Aerial crown-view tile of a tropical tree (Barro Colorado Island, Panama), acquired 20241216:
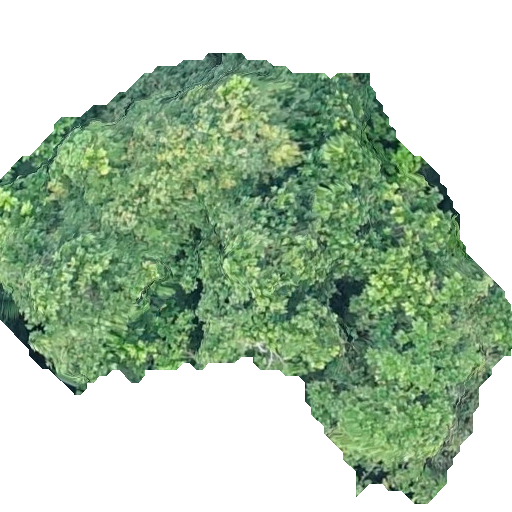
Species: Anacardium excelsum
GBIF accepted scientific name: Anacardium excelsum
Crown area: 209.497 m²